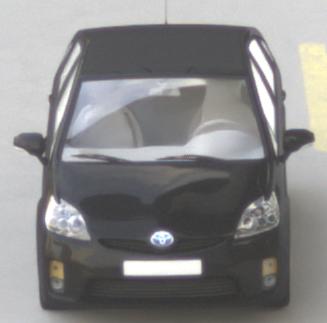
Make: Toyota
Model: Prius 1.5 Hybrid
Detailed model: Prius (HW2)
Model produced from: 2006/03
Model produced until: 2009/06
Doors: 5
Color: black
Road condition: dry road
Daytime: sunrise or sunset
Contrast: medium contrast